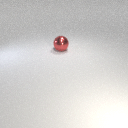
large red metal sphere